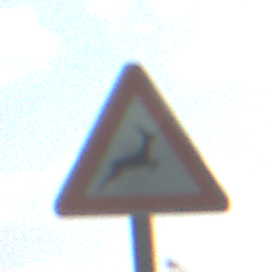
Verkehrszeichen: WildwechselLinks
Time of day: MorningAfternoon
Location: Outdoor (Suburban)
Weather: PartlyCloudy
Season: NotSpecified
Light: Natural